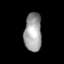
Tissue: prostate
Cell type: Fibroblasts
Senescence score: 0.7661
Nuclear area (px): 650
Mean DAPI intensity: 160.866